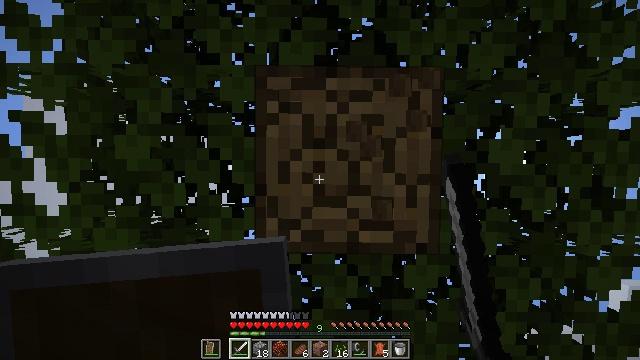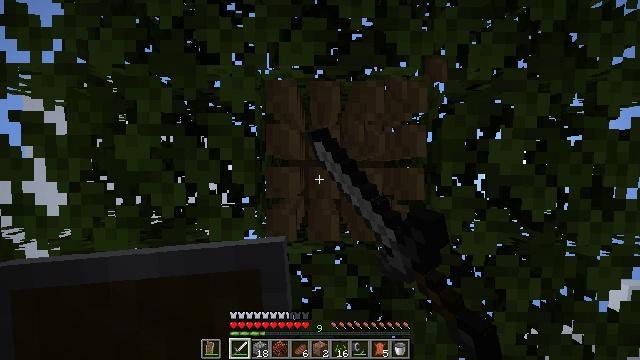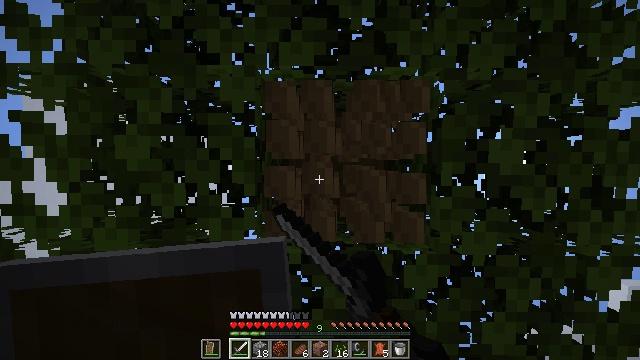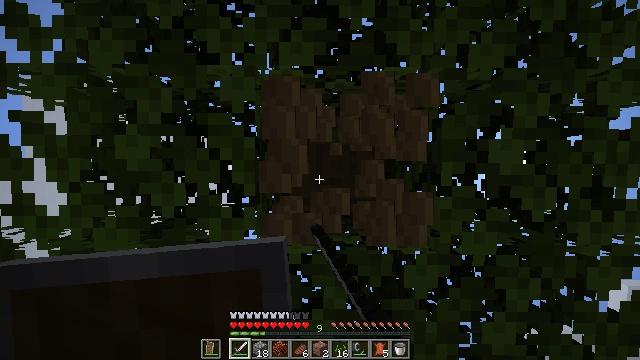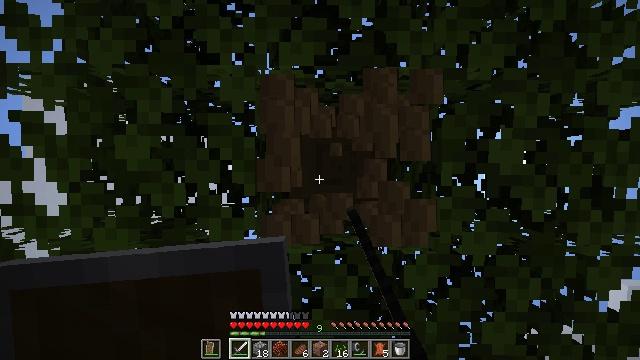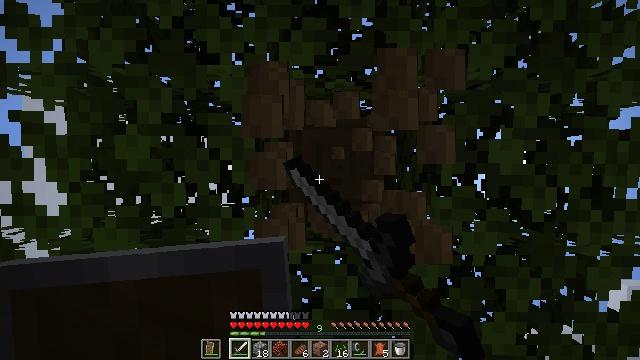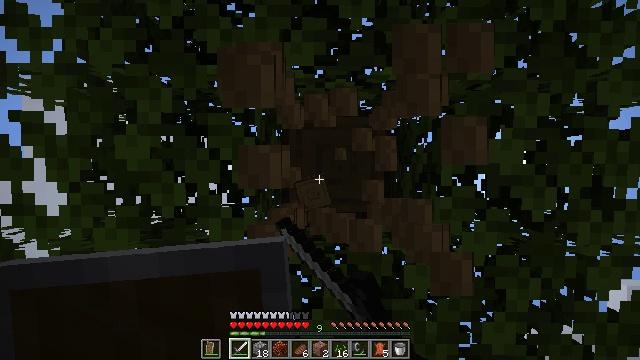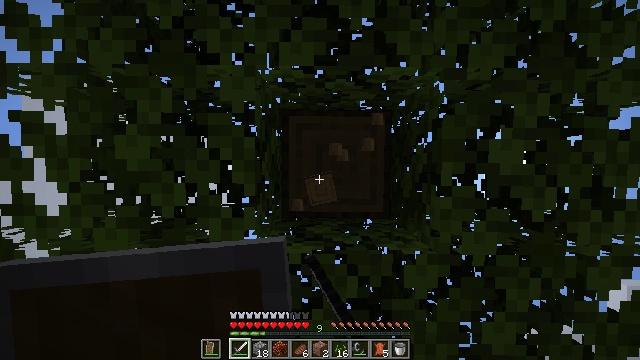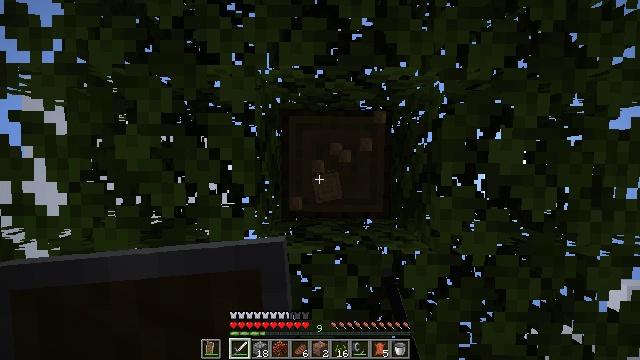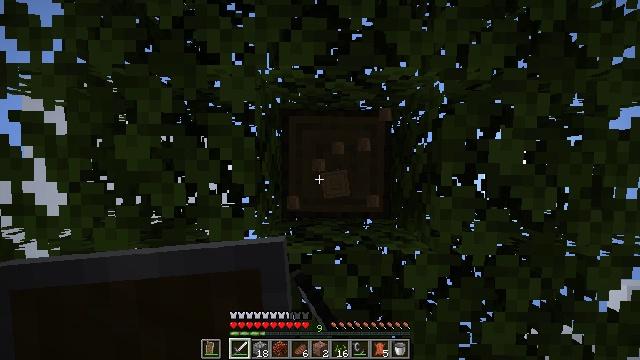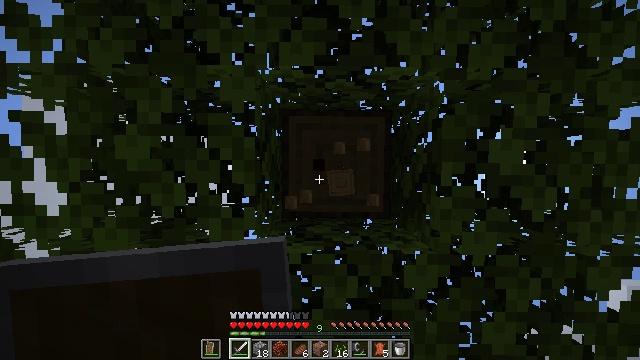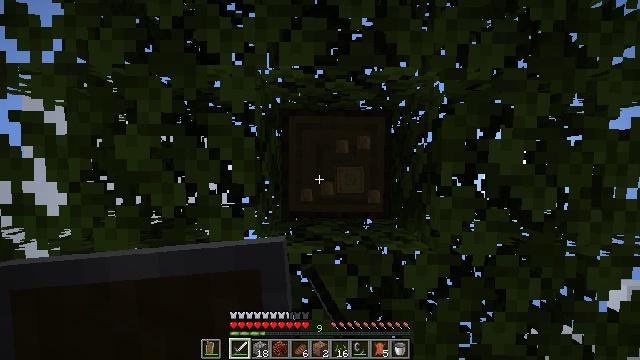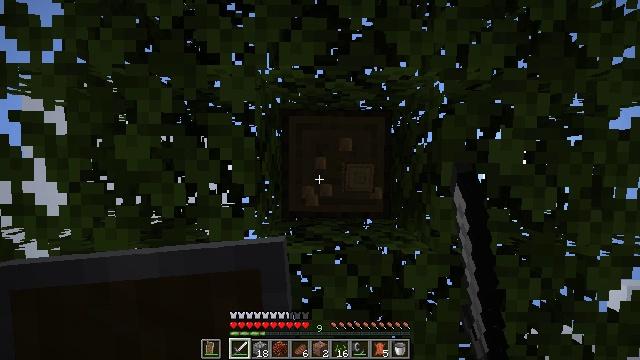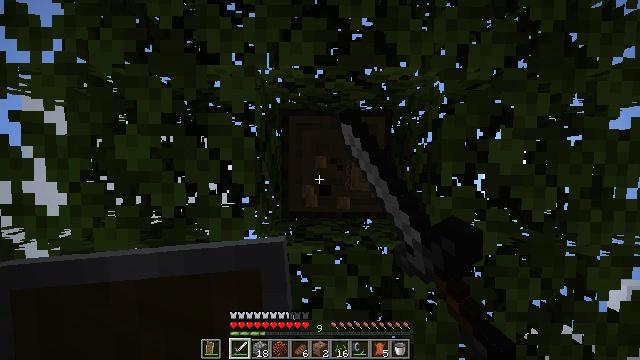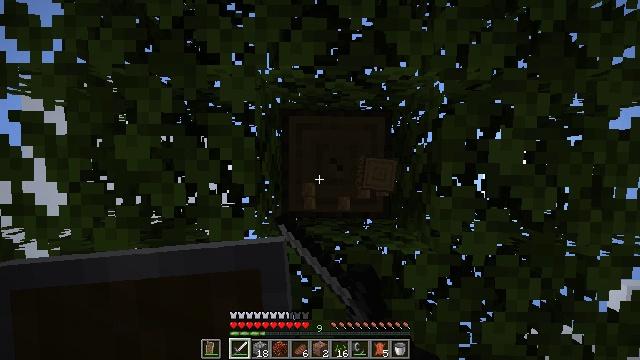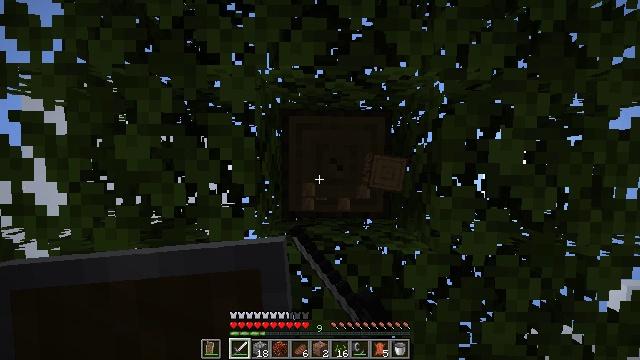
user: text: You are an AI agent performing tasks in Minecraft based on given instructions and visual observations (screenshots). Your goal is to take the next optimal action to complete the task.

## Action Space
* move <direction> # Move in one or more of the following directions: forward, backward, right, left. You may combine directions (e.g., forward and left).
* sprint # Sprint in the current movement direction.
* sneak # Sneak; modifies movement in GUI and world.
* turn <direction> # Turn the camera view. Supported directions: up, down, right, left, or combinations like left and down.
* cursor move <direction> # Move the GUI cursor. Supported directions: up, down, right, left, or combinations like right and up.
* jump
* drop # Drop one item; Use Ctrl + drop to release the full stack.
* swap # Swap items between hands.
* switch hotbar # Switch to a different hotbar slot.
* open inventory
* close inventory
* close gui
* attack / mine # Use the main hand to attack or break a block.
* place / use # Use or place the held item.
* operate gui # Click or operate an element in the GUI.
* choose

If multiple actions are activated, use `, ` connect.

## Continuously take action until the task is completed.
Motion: motion action
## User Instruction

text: Collect oak log for crafting.
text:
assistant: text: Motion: attack / mine
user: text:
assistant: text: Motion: attack / mine
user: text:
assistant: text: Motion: attack / mine
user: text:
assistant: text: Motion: attack / mine
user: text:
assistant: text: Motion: attack / mine
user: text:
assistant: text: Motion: attack / mine
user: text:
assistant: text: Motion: attack / mine
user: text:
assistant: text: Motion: attack / mine
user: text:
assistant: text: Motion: attack / mine
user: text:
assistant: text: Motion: attack / mine
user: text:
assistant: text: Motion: attack / mine
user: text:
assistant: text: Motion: attack / mine
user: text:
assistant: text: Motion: attack / mine
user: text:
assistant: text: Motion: attack / mine
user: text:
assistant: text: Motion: attack / mine
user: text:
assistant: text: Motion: attack / mine
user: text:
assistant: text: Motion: attack / mine
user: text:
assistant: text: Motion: attack / mine
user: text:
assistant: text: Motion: attack / mine
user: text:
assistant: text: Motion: attack / mine
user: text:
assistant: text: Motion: attack / mine
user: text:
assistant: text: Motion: attack / mine
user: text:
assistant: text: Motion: attack / mine
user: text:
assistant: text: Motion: attack / mine
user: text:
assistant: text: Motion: attack / mine
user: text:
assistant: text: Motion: attack / mine
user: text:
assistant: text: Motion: attack / mine
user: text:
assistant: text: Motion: attack / mine
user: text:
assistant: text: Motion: attack / mine
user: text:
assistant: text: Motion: attack / mine